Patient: sex F, age 70
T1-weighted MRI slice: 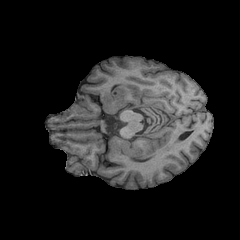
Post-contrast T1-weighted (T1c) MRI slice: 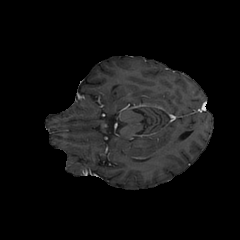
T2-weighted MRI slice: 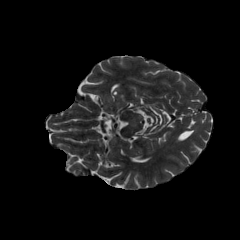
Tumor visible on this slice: no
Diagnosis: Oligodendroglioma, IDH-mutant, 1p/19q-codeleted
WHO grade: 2